Question: I was wondering if it was possible if I had an image like:
I would be able to change certain parts of the images colors. For example if I wanted the bow green and the present red with yellow stripes, would I have to make a new image that had that or is there a way to program something (elegantly) along the lines of that? I'm just asking to see if its possible and if it is, what language would be best to do this?
Keep in mind this would be a feature on a website.
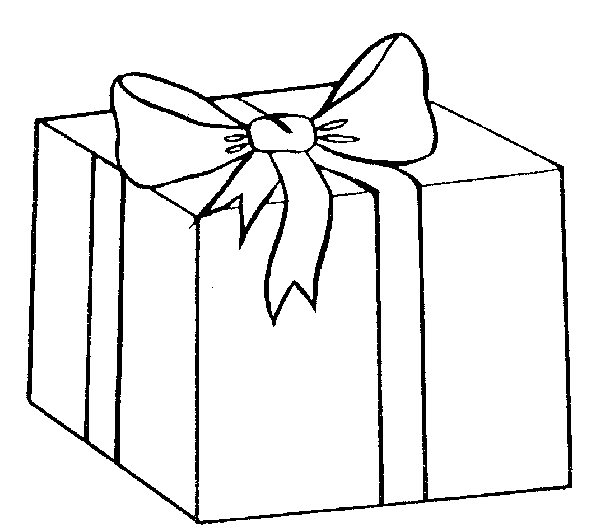
Answer: That's not going to be easy the way the image is. You have no way to tell the computer which part is the bow, which part is the stripes, and which part is the box. However, if you pre-colored them, you could do a color replace using GD library or imagemagick pretty easily. You'd do this in PHP. Here are some examples of how you could do it, I'd personally go the imagemagick route.
<URL>
<URL>
(this example even has a similar gift box as the usage case, hehe)